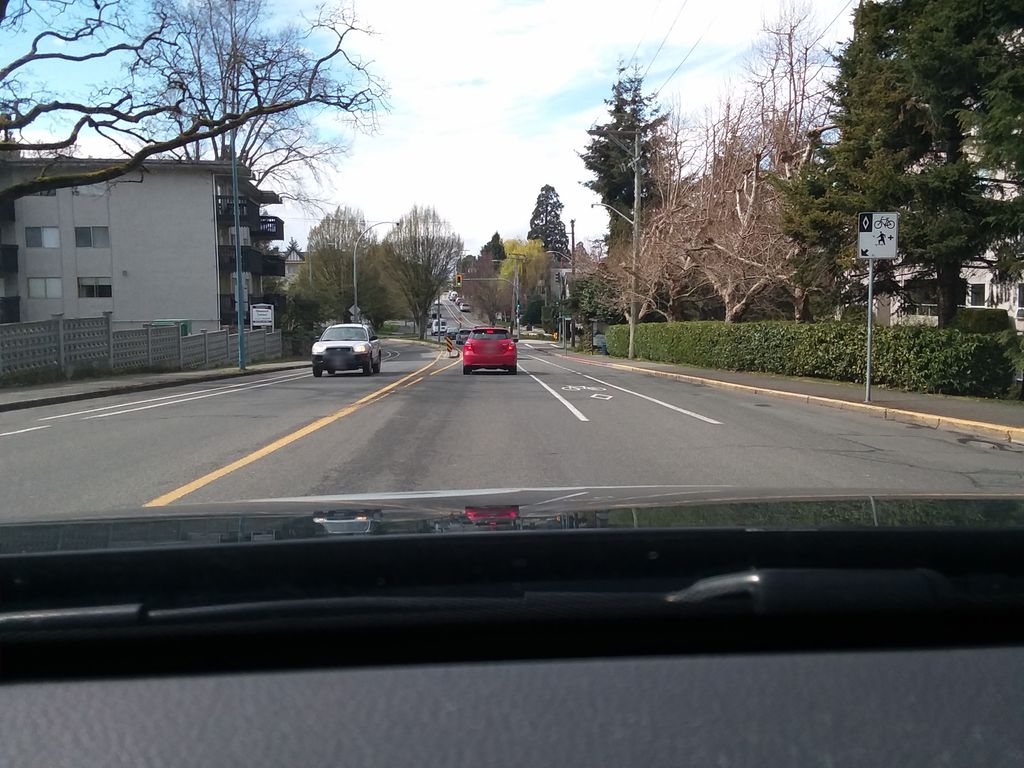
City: victoria